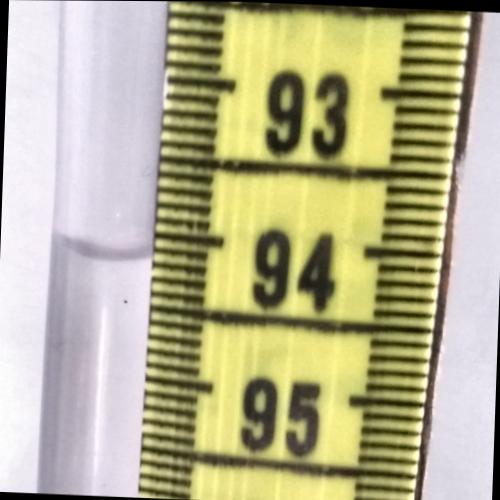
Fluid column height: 94.2 cm